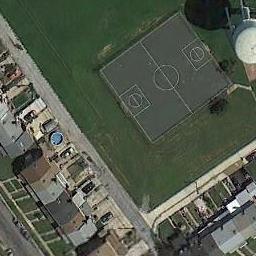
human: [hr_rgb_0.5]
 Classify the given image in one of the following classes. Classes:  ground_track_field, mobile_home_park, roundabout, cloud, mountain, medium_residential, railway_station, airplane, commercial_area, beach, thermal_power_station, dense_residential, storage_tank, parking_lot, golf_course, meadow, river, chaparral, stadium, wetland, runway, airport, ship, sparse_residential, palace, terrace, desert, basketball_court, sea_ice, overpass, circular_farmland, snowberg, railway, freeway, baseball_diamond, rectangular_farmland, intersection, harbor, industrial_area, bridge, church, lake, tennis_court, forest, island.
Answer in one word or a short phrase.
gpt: basketball_court